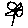
Label: flower